Question: Is it possible to arrange listview items as tiles in android. Please see below picture.

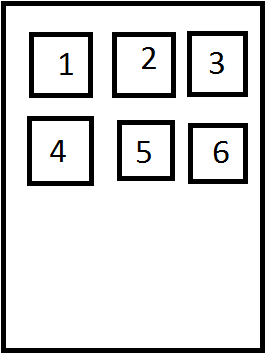
Answer: > Yes it is possible.
Use <URL> inside.
Refer <URL>
and
<URL> example in developer docs